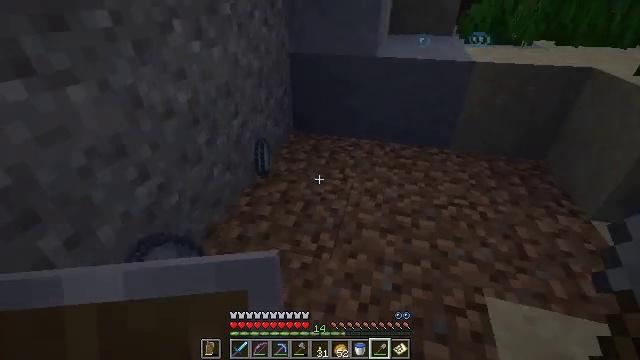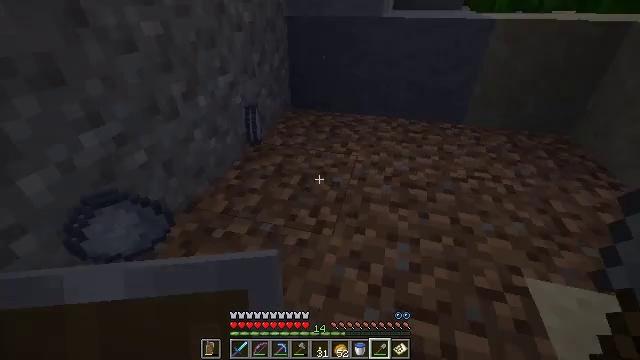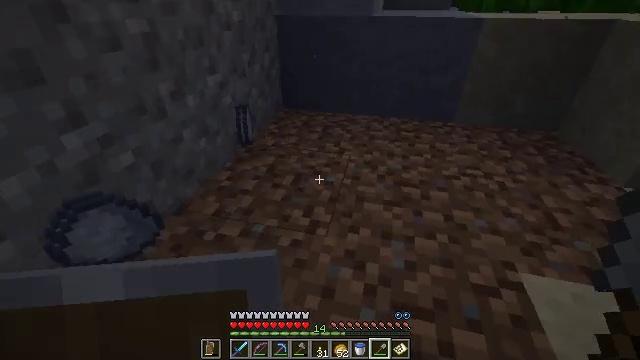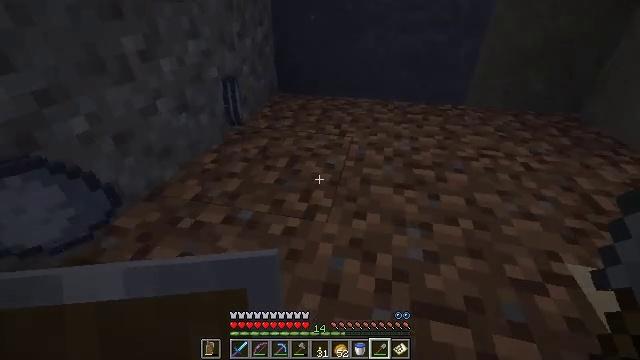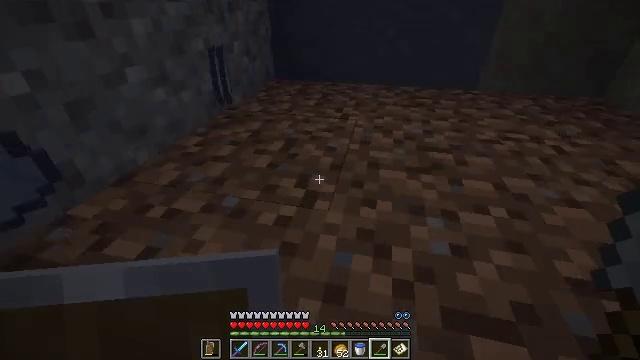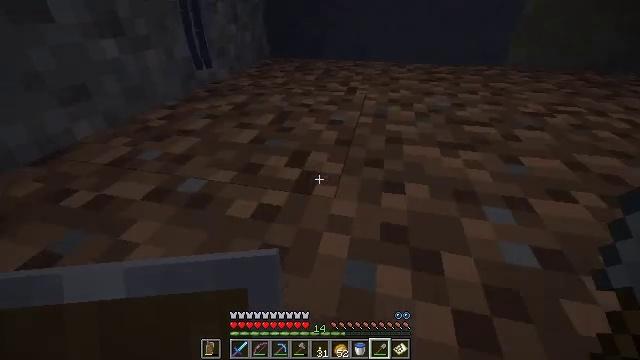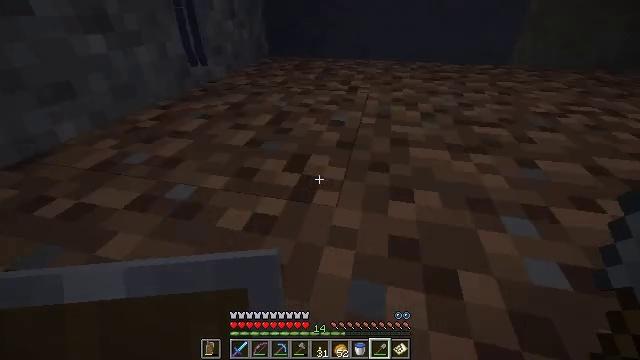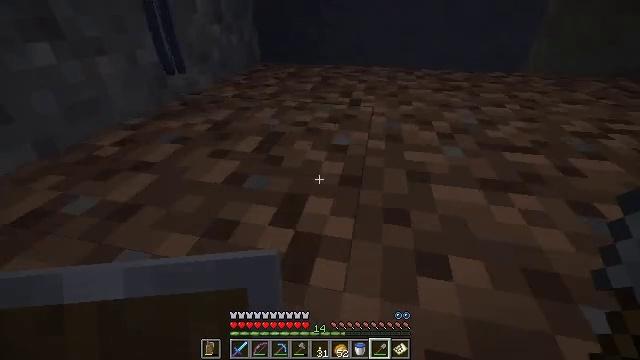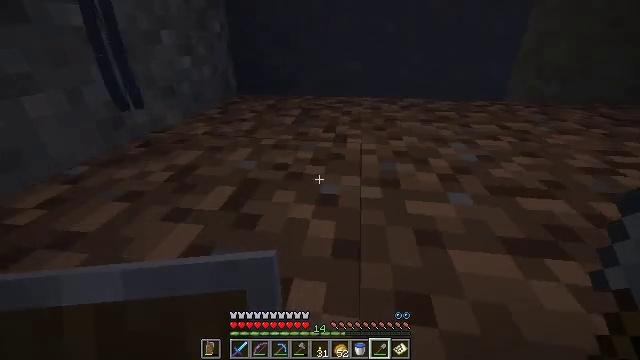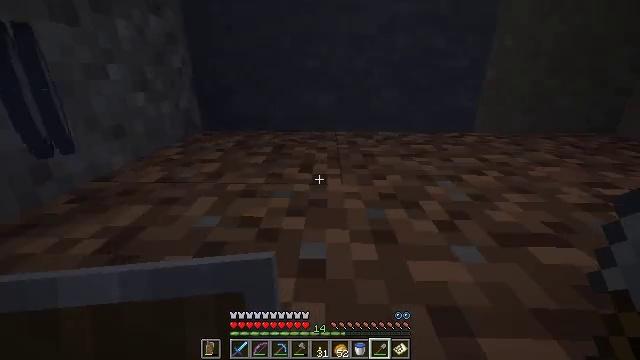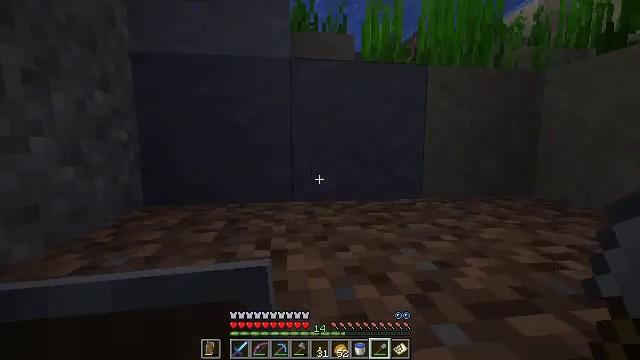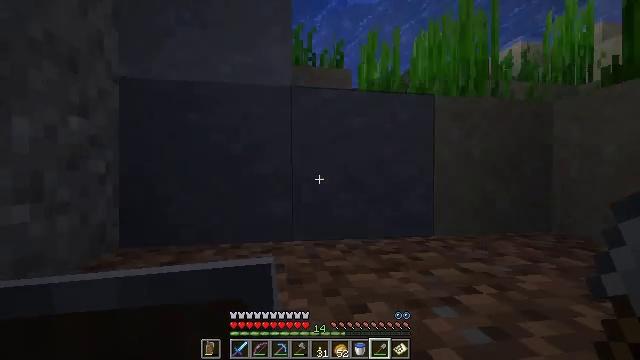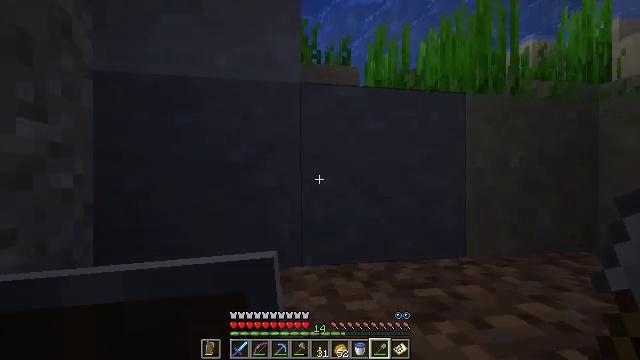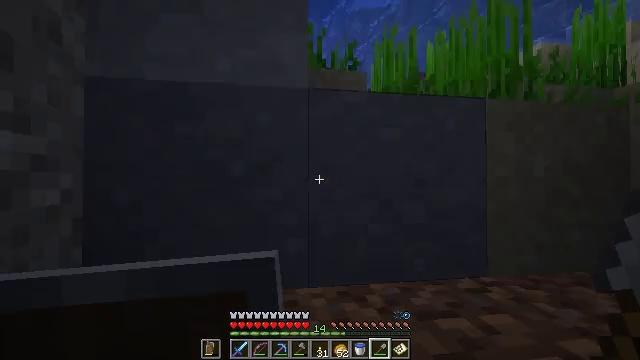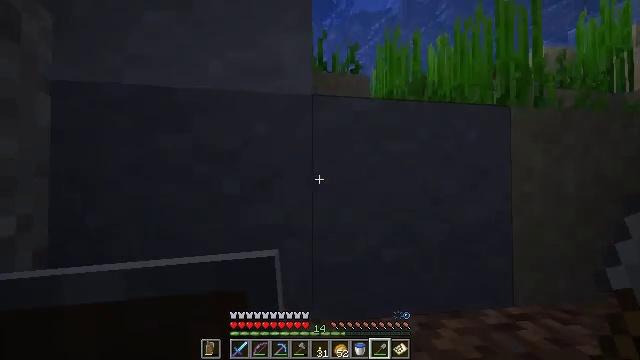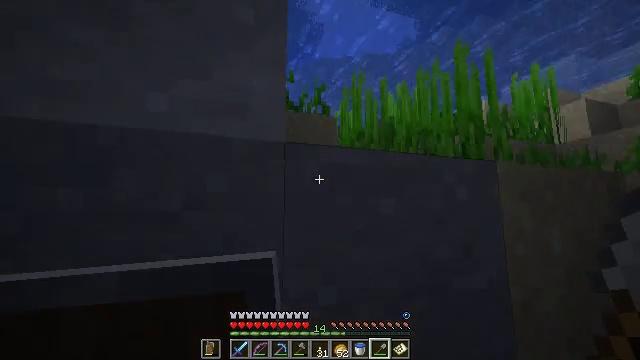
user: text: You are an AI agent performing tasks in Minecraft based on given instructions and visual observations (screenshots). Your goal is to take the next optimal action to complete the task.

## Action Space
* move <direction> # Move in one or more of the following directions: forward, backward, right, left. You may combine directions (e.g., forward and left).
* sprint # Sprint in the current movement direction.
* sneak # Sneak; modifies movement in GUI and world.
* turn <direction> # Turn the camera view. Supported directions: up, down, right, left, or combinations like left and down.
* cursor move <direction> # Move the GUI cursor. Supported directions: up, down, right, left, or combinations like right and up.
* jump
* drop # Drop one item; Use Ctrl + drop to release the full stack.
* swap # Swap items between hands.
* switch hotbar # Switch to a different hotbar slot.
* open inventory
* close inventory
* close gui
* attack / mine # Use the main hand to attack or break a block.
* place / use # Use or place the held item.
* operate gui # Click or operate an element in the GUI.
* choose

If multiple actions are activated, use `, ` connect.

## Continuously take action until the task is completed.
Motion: motion action
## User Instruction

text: Break the clay block to collect it.
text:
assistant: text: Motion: move forward
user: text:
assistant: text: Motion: move forward, turn right
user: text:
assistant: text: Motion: move forward
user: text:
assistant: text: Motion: move forward
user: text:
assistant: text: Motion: move forward
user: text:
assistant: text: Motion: move forward
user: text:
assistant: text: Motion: move forward
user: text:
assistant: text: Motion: move forward, turn right and up
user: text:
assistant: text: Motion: move forward, turn right and up
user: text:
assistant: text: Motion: move forward, turn right and up
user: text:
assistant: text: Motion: move forward, turn right and up, jump
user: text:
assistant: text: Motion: move forward, jump
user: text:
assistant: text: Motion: move forward, jump
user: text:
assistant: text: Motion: move forward, jump
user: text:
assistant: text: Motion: move forward, turn right and up, jump
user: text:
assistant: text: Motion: move forward, turn right and up, jump
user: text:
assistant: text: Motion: move forward, turn right and up, jump
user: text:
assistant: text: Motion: move forward, turn up, jump
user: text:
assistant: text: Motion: move forward, turn up, jump
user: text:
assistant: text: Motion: move forward, jump
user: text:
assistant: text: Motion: move forward, jump
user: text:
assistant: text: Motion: jump
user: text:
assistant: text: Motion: turn left and up, jump
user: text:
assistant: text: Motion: turn left and up, jump
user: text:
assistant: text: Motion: turn left and down, jump
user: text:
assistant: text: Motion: turn left and down, jump
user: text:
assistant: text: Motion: turn left and down, jump
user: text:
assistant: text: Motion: turn left and down, jump
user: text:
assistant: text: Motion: turn left and down, jump
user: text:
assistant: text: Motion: turn left and down, jump